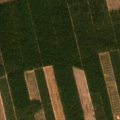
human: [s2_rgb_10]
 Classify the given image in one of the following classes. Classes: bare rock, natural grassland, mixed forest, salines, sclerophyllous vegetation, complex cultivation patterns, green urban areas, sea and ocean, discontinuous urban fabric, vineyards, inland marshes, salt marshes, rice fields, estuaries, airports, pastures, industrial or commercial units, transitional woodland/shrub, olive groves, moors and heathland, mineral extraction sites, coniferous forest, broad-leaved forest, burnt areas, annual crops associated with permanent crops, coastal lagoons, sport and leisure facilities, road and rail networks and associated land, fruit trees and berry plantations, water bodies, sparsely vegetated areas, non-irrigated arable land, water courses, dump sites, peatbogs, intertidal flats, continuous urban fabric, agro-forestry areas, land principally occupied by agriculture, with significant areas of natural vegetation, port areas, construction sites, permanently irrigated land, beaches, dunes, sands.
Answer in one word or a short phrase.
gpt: coniferous forest